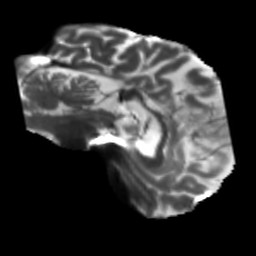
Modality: T2w
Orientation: sagittal
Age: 64
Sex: male
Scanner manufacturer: siemens
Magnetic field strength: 3 T
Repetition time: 5.25 s
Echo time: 0.08 s